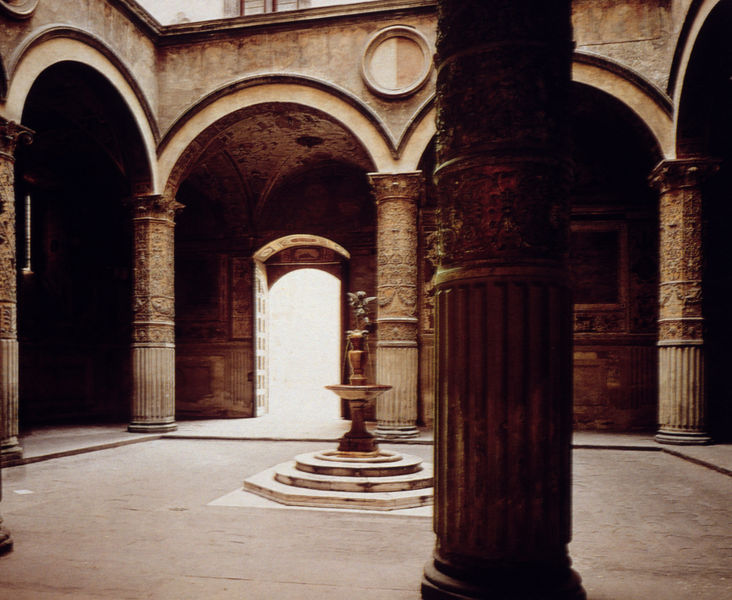
Titel: Palazzo Vecchio (Innenhof) (4c)
Künstler: Arnolfo di Cambio
Standort: Firenze
Institution: Palazzo Vecchio
Schlagwörter: flügel, himmel, schatten, wasser, weiß, braun, fenster, hell, licht, marmor, mitte, schwarz, stützen, säule, säulen, tür, dach, beige, gesellschaft, ornament, wand, architektur, rahmen, sockel, stein, bild, spiegel, kirche, sonne, boden, figur, adel, decke, innen, renaissance, brunnen, kreis, rund, tondo, engel, kanneliert, kannelierung, putte, skulptur, springbrunnen, statue, bilder, bogen, italien, mauer, hof, türe, empore, sepia, rundbogen, treppe, treppen, detail, dekor, ornamente, verzierung, stufe, stufen, plinthe, tor, halle, foto, fotografie, photographie, bögen, segment, wände, eingang, gang, arkade, innenhof, umgang, gewölbe, offen, medaillon, kloster, orientalisch, palazzo, arkaden, kapitelle, rom, photo, portal, sandstein, kreuzgrat, kreuzgratgewölbe, manierismus, rundbögen, fresken, florenz, kanneluren, sunkel, fresko, museum, basis, gegenlicht, ornamentik, schaft, wasserbecken, quadrat, brunne, rillen, römisch, kapitel, ägyptisch, ägypten, kollonaden, bargello, rondell, atrium, okulus, kolonaden, kaneluren, kannelur, oeffnung, okolus, artrium, wandelgang, piazza, verona, lichthof, hochrenaissance, byzantinisch, brunnenfigur, tufen, farbfotografie, gedrückt, alhambra, byzantienisch, festhof, freier hof, kapiteln, röndel, tondie, ägytpisch, verweittert, sp0anien